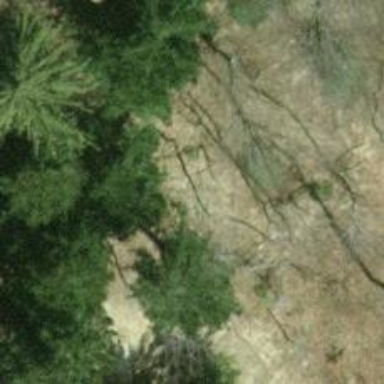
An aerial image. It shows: Cliff in nature.